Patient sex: M
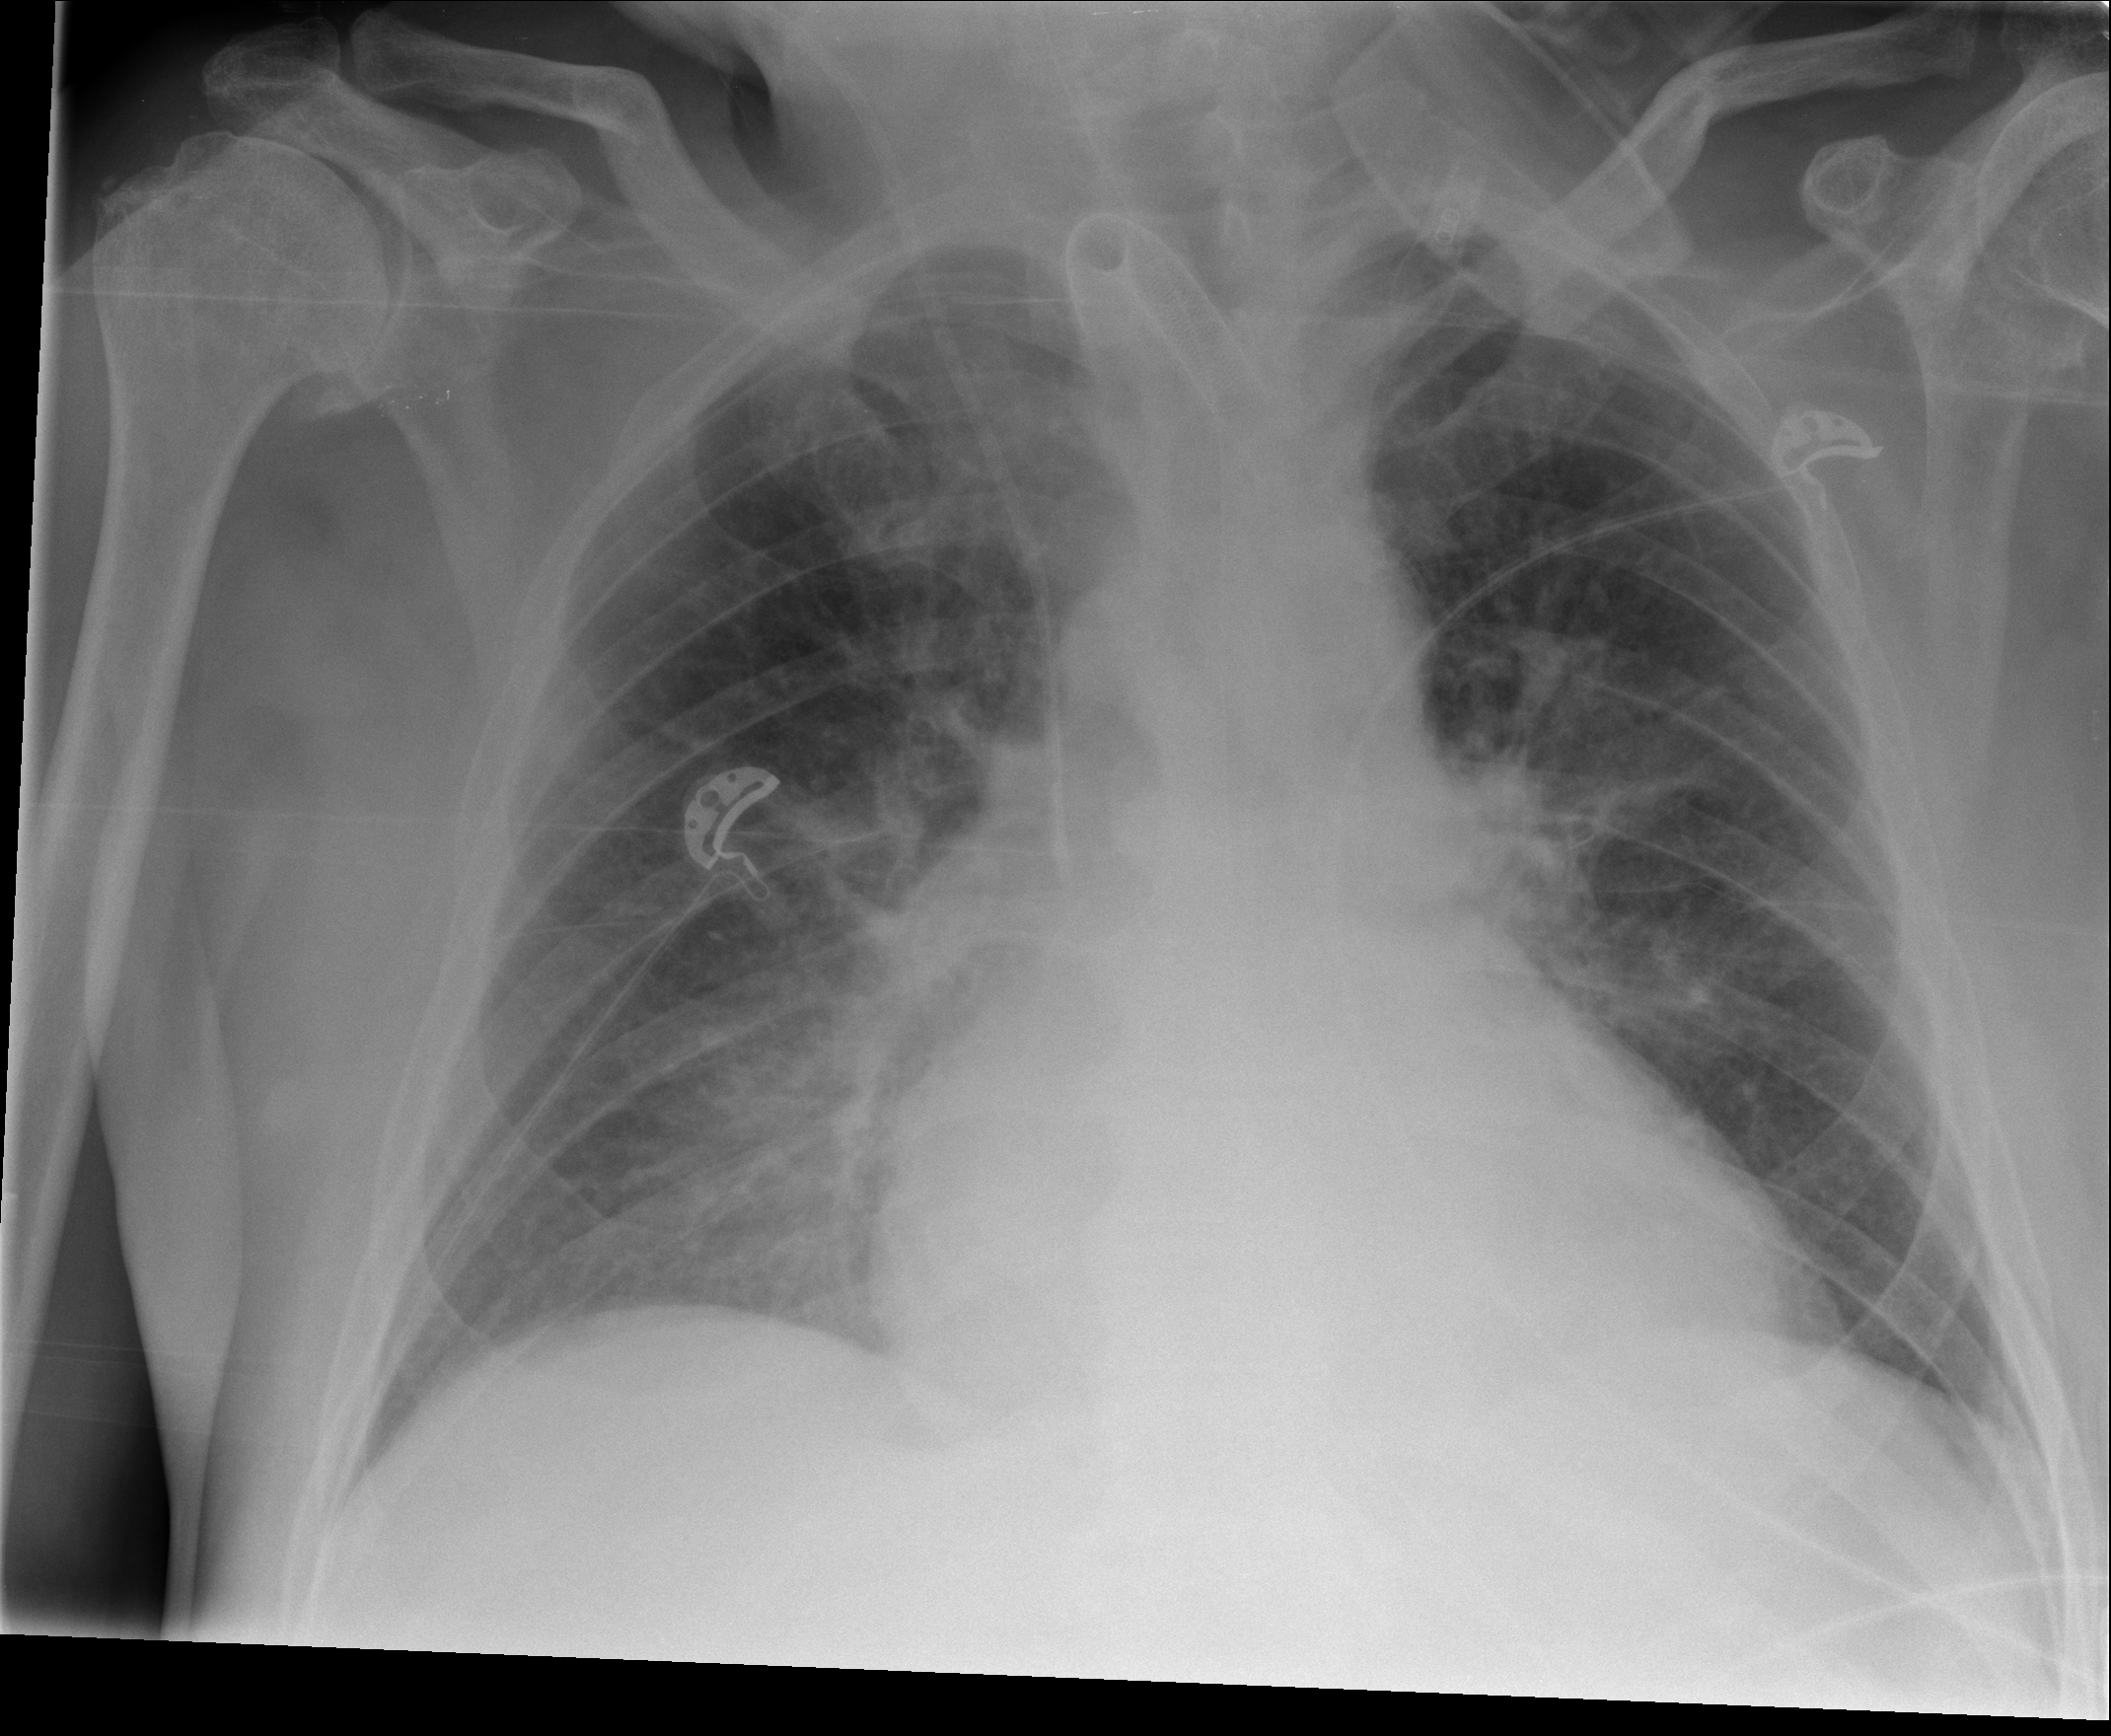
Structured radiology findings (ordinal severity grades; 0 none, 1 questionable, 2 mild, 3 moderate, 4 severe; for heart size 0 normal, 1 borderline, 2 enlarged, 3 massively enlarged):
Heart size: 2
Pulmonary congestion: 3
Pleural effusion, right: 0
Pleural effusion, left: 0
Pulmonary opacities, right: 3
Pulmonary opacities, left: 2
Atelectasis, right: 2
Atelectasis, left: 2